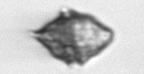
Label: Kryptoperidinium_triquetrum